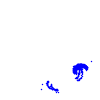
Particle: electron